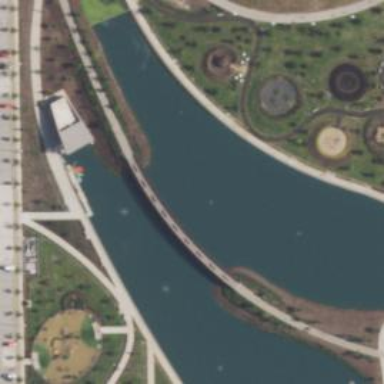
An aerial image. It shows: Footway bridge.